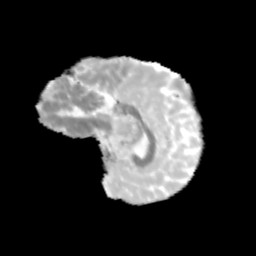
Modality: MD
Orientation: sagittal
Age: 9
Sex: female
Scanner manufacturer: siemens
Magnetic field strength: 3 T
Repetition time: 3.8 s
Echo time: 0.07 s